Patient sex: F
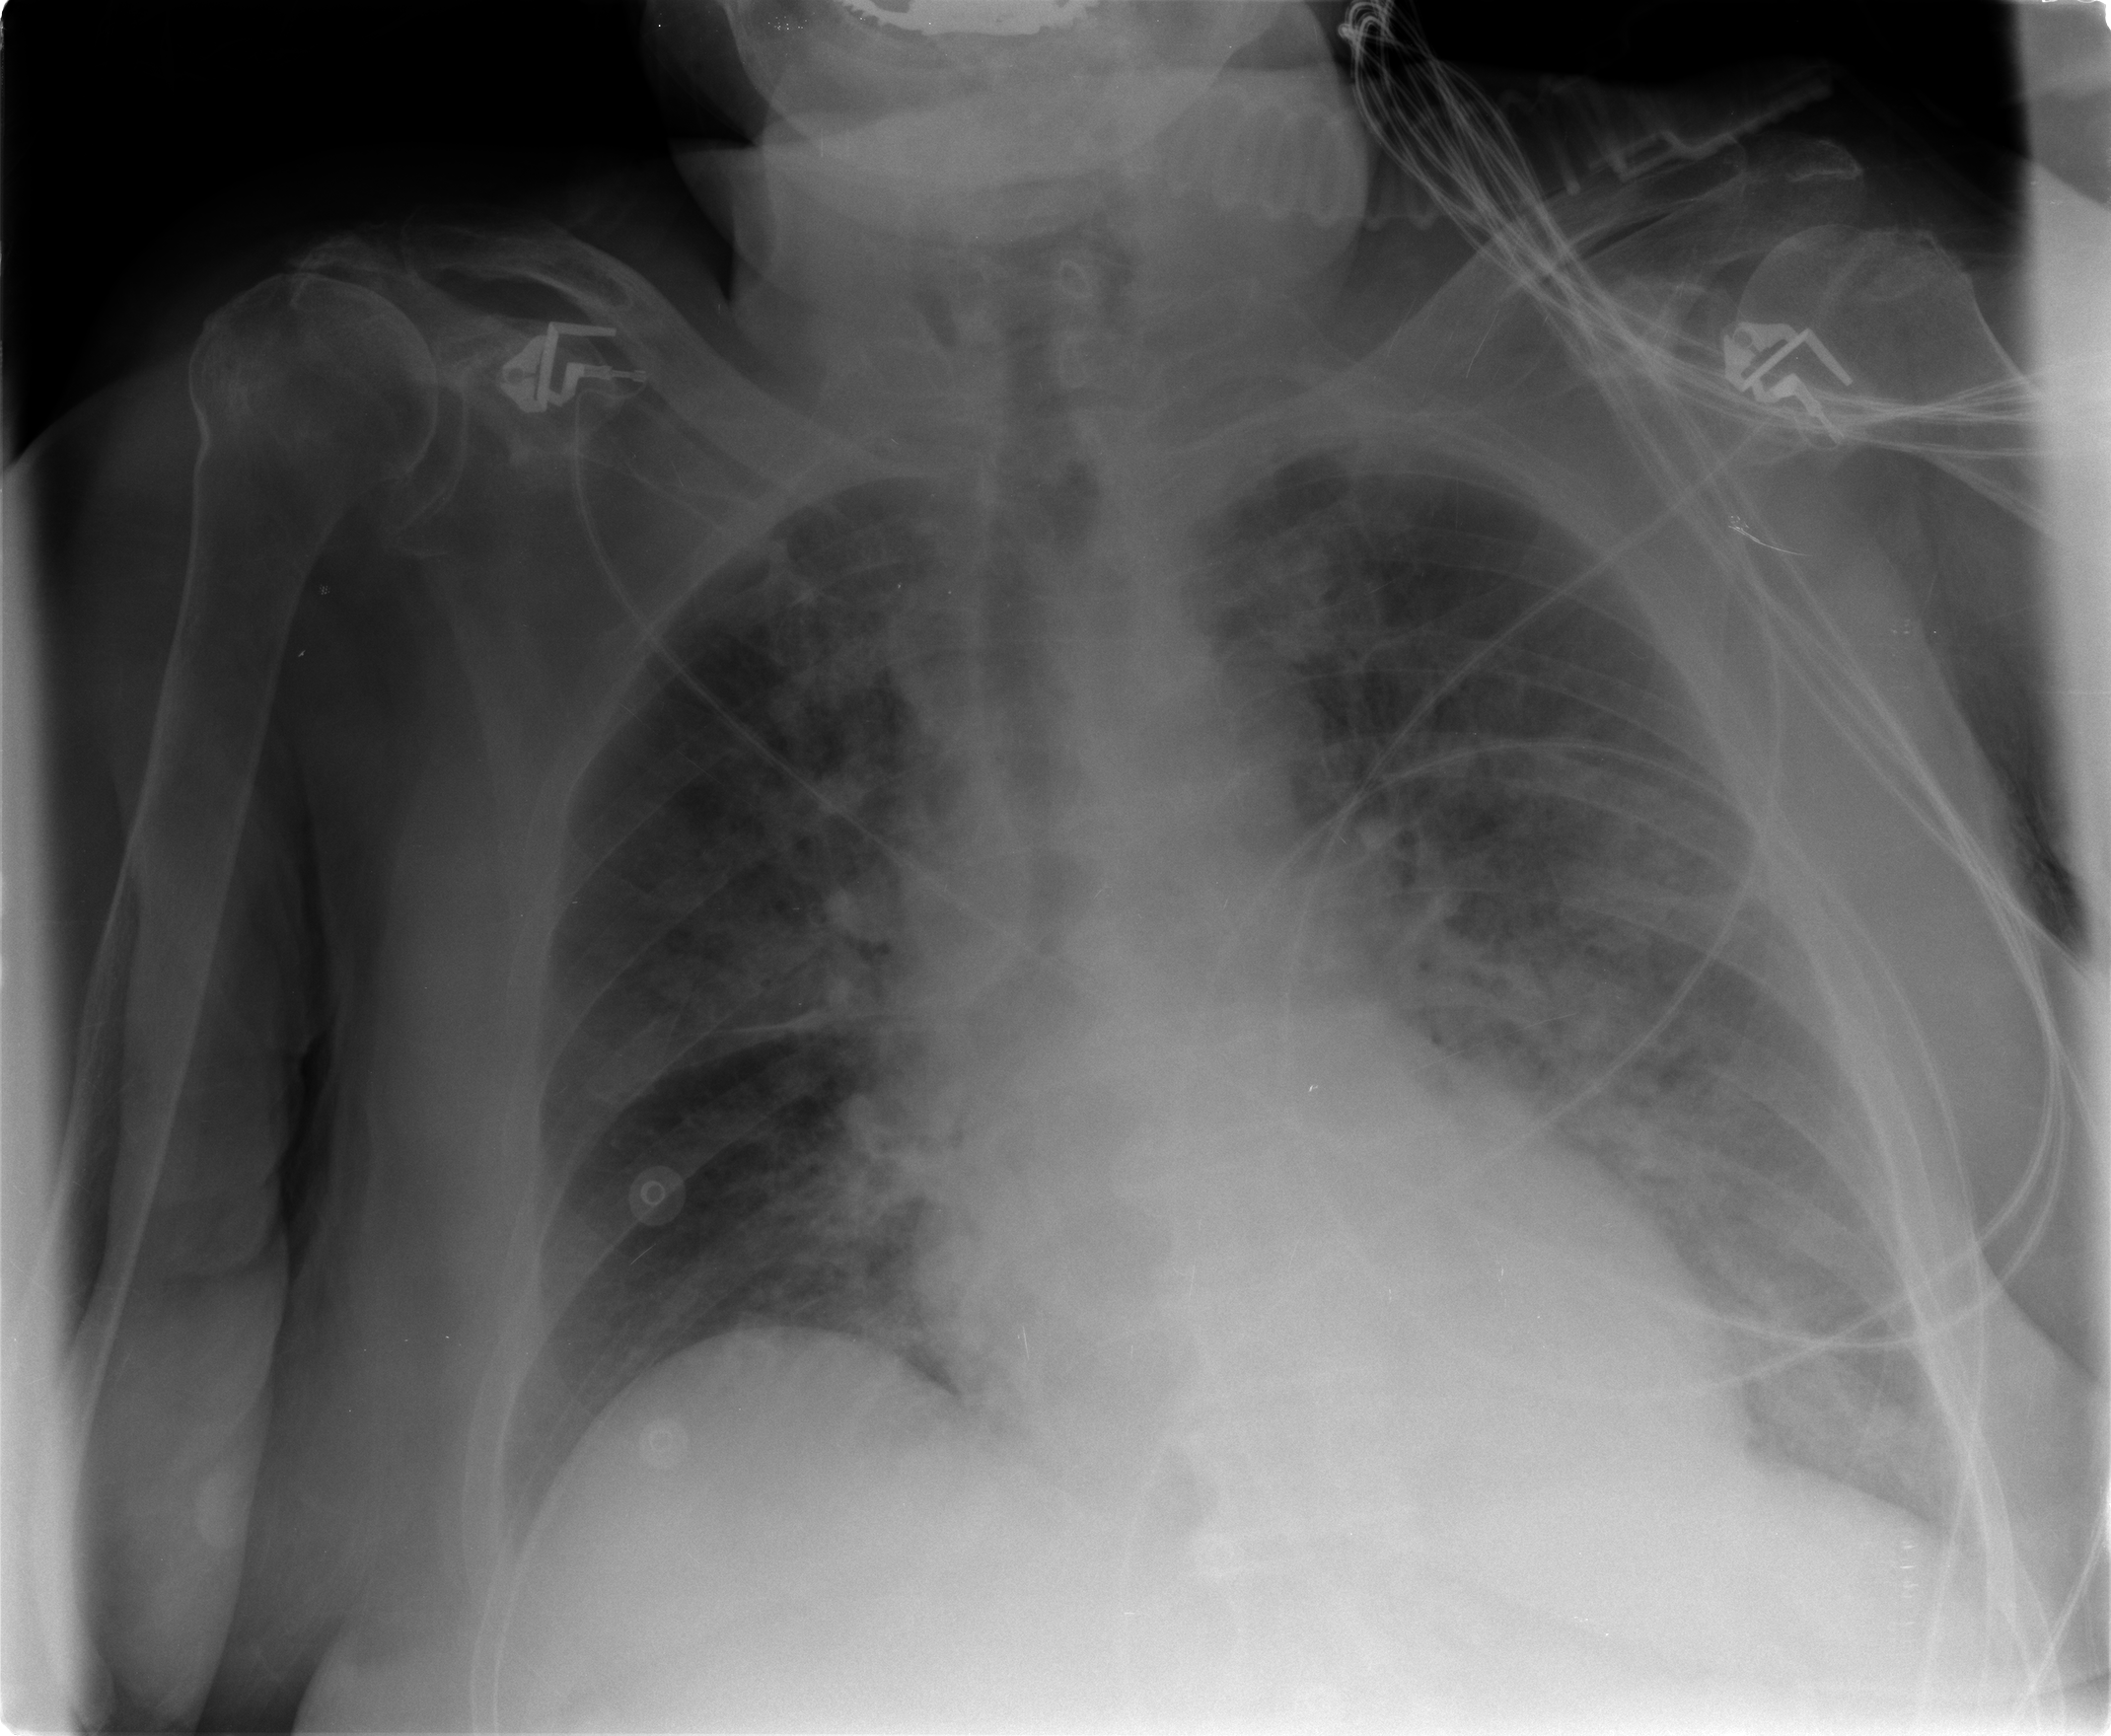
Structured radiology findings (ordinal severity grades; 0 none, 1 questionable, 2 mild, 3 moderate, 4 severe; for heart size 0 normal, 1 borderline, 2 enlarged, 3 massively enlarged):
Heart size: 2
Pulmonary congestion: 3
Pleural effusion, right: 0
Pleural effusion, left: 1
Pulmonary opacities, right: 2
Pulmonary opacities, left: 3
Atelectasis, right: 2
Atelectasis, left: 2